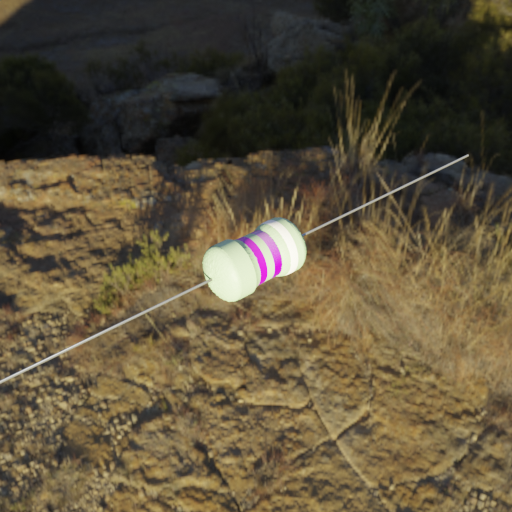
Resistor colour bands (in order): violet, violet, white